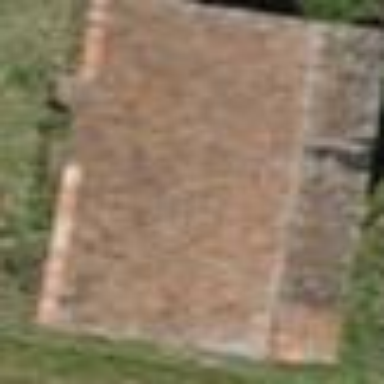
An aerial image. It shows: Shed.